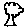
Label: tree